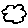
Label: cloud